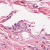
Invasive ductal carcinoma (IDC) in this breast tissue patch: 1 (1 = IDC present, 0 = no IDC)